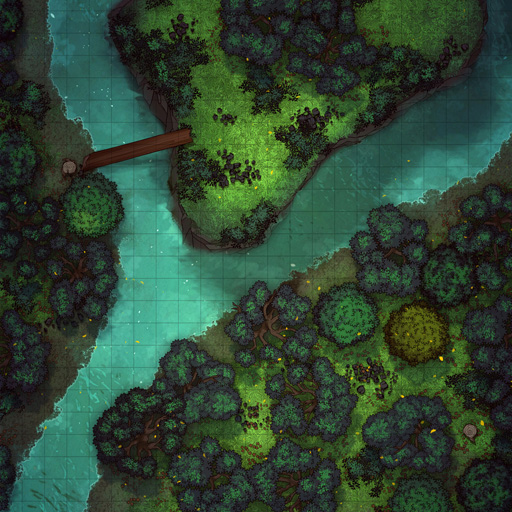
A D&D Grid Map river with forest bridge over river (Forest River Confluence Map)